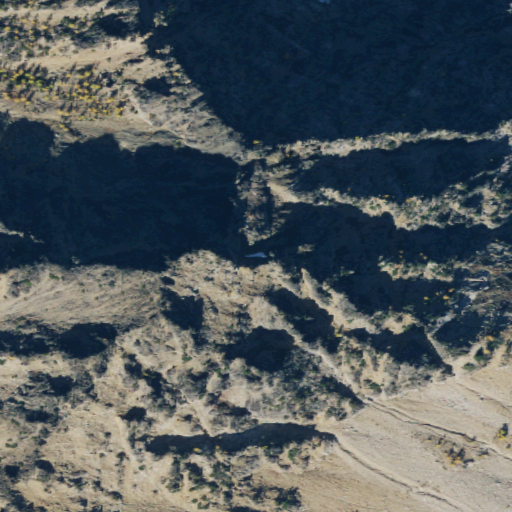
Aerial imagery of mountain in Washington named Castle Rock containing barren land and grassland